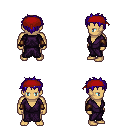
a pixel art fantasy rpg character, male body template, human, tanned skin, purple robe, gold greaves, blue bedhead hairstyle, red bandana, cloth bracers, four views (front, back, left, right), 2x2 character sprite sheet, small pixel art, hard edges, no anti-aliasing